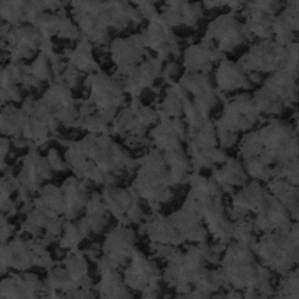
Label: frost